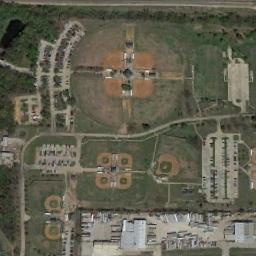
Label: baseball_diamond